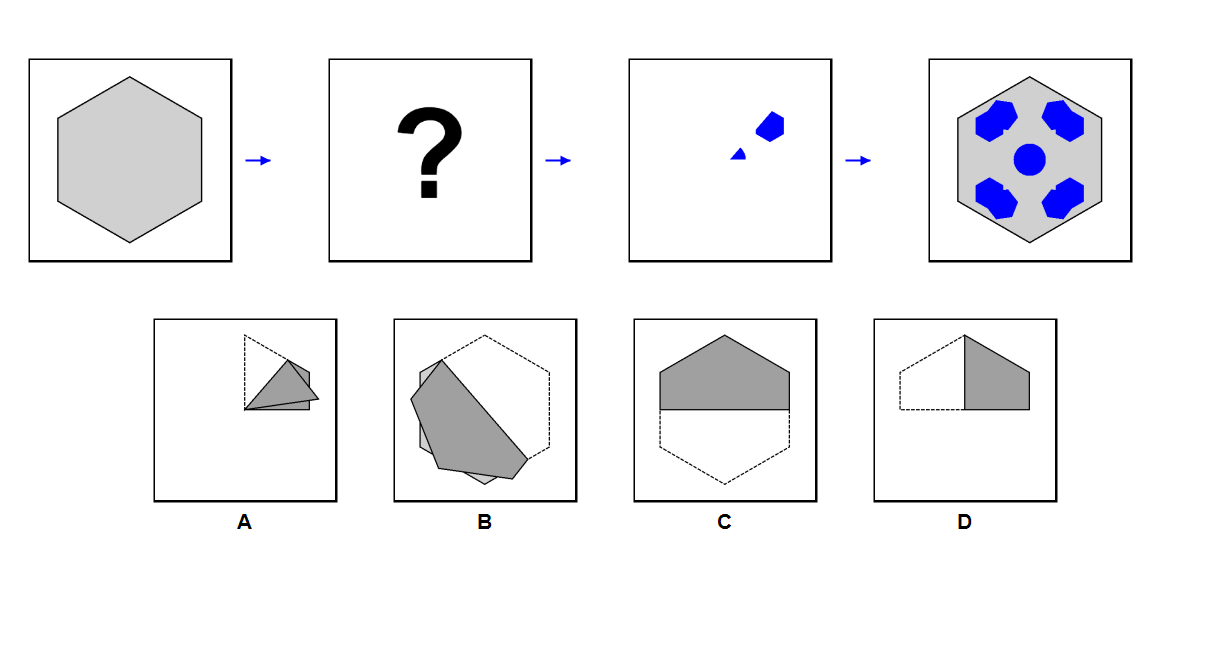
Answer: B